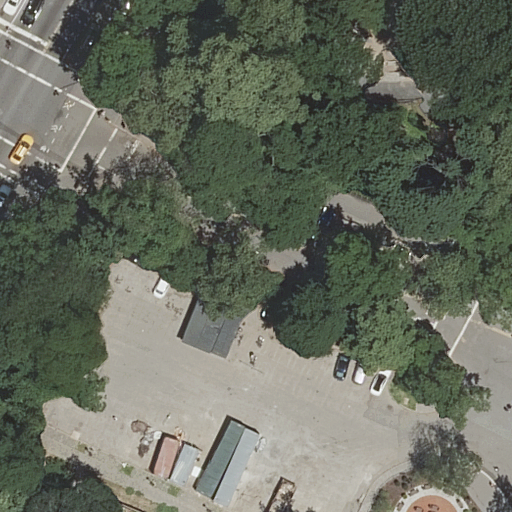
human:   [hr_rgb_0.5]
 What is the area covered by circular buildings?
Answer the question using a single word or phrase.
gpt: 0m2

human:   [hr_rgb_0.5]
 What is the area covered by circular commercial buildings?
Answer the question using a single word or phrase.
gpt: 0m2

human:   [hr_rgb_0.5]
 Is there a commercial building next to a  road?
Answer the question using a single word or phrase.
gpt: no

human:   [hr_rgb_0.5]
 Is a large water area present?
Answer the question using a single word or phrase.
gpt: no

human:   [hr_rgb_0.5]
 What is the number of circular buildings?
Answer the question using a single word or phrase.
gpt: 0

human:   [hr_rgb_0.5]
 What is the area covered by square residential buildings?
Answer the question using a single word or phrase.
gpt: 0m2

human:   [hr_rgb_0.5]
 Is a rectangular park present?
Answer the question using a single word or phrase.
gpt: yes

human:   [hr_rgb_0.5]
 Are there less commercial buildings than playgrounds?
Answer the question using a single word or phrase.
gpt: yes

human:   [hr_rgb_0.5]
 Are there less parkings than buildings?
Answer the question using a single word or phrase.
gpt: no

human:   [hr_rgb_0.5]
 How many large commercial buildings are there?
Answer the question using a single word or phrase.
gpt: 0

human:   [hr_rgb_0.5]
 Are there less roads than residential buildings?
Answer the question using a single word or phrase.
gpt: no

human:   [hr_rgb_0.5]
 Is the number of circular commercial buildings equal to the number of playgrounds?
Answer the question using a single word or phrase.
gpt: no

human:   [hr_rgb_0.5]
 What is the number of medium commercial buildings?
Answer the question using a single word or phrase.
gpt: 0

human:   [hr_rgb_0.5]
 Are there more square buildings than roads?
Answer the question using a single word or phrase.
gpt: no

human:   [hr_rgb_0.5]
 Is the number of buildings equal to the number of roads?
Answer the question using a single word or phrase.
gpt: no

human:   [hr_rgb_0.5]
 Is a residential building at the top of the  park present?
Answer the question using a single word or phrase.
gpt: no

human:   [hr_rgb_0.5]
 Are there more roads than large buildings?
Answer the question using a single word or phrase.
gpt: yes

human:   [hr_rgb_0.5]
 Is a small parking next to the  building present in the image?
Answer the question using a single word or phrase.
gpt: yes

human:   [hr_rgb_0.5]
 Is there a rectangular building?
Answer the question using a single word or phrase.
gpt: no

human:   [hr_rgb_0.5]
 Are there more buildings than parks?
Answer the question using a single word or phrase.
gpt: no

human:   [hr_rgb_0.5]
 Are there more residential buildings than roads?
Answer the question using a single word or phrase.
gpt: no

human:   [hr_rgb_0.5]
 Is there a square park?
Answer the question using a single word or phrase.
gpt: no

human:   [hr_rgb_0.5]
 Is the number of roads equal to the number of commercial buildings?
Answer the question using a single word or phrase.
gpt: no

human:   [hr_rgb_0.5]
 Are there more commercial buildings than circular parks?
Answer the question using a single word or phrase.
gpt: no

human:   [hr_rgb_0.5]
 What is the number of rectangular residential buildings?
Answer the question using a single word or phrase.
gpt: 0

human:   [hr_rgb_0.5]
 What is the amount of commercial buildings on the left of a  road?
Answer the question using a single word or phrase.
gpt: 0

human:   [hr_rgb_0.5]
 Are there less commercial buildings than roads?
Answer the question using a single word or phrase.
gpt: yes

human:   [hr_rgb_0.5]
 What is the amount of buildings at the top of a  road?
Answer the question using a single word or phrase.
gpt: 0

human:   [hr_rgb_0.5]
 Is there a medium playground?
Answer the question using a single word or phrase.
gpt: no

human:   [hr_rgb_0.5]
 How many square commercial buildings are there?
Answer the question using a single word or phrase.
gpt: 0

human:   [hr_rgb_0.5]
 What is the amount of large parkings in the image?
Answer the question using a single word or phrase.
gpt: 0

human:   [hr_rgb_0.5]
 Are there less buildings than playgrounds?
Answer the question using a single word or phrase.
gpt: no

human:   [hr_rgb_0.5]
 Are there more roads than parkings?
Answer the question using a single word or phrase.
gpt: yes

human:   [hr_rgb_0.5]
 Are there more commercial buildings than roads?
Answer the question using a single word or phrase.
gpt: no

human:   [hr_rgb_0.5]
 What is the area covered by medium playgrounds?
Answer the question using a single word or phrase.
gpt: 0m2

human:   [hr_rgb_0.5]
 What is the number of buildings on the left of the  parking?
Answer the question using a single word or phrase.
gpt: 0